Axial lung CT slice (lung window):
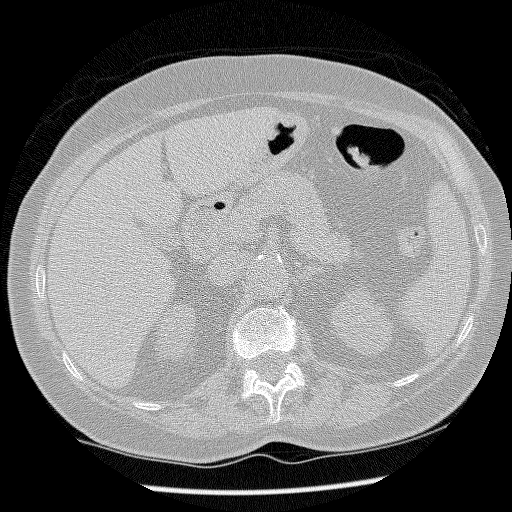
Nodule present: no